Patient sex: M
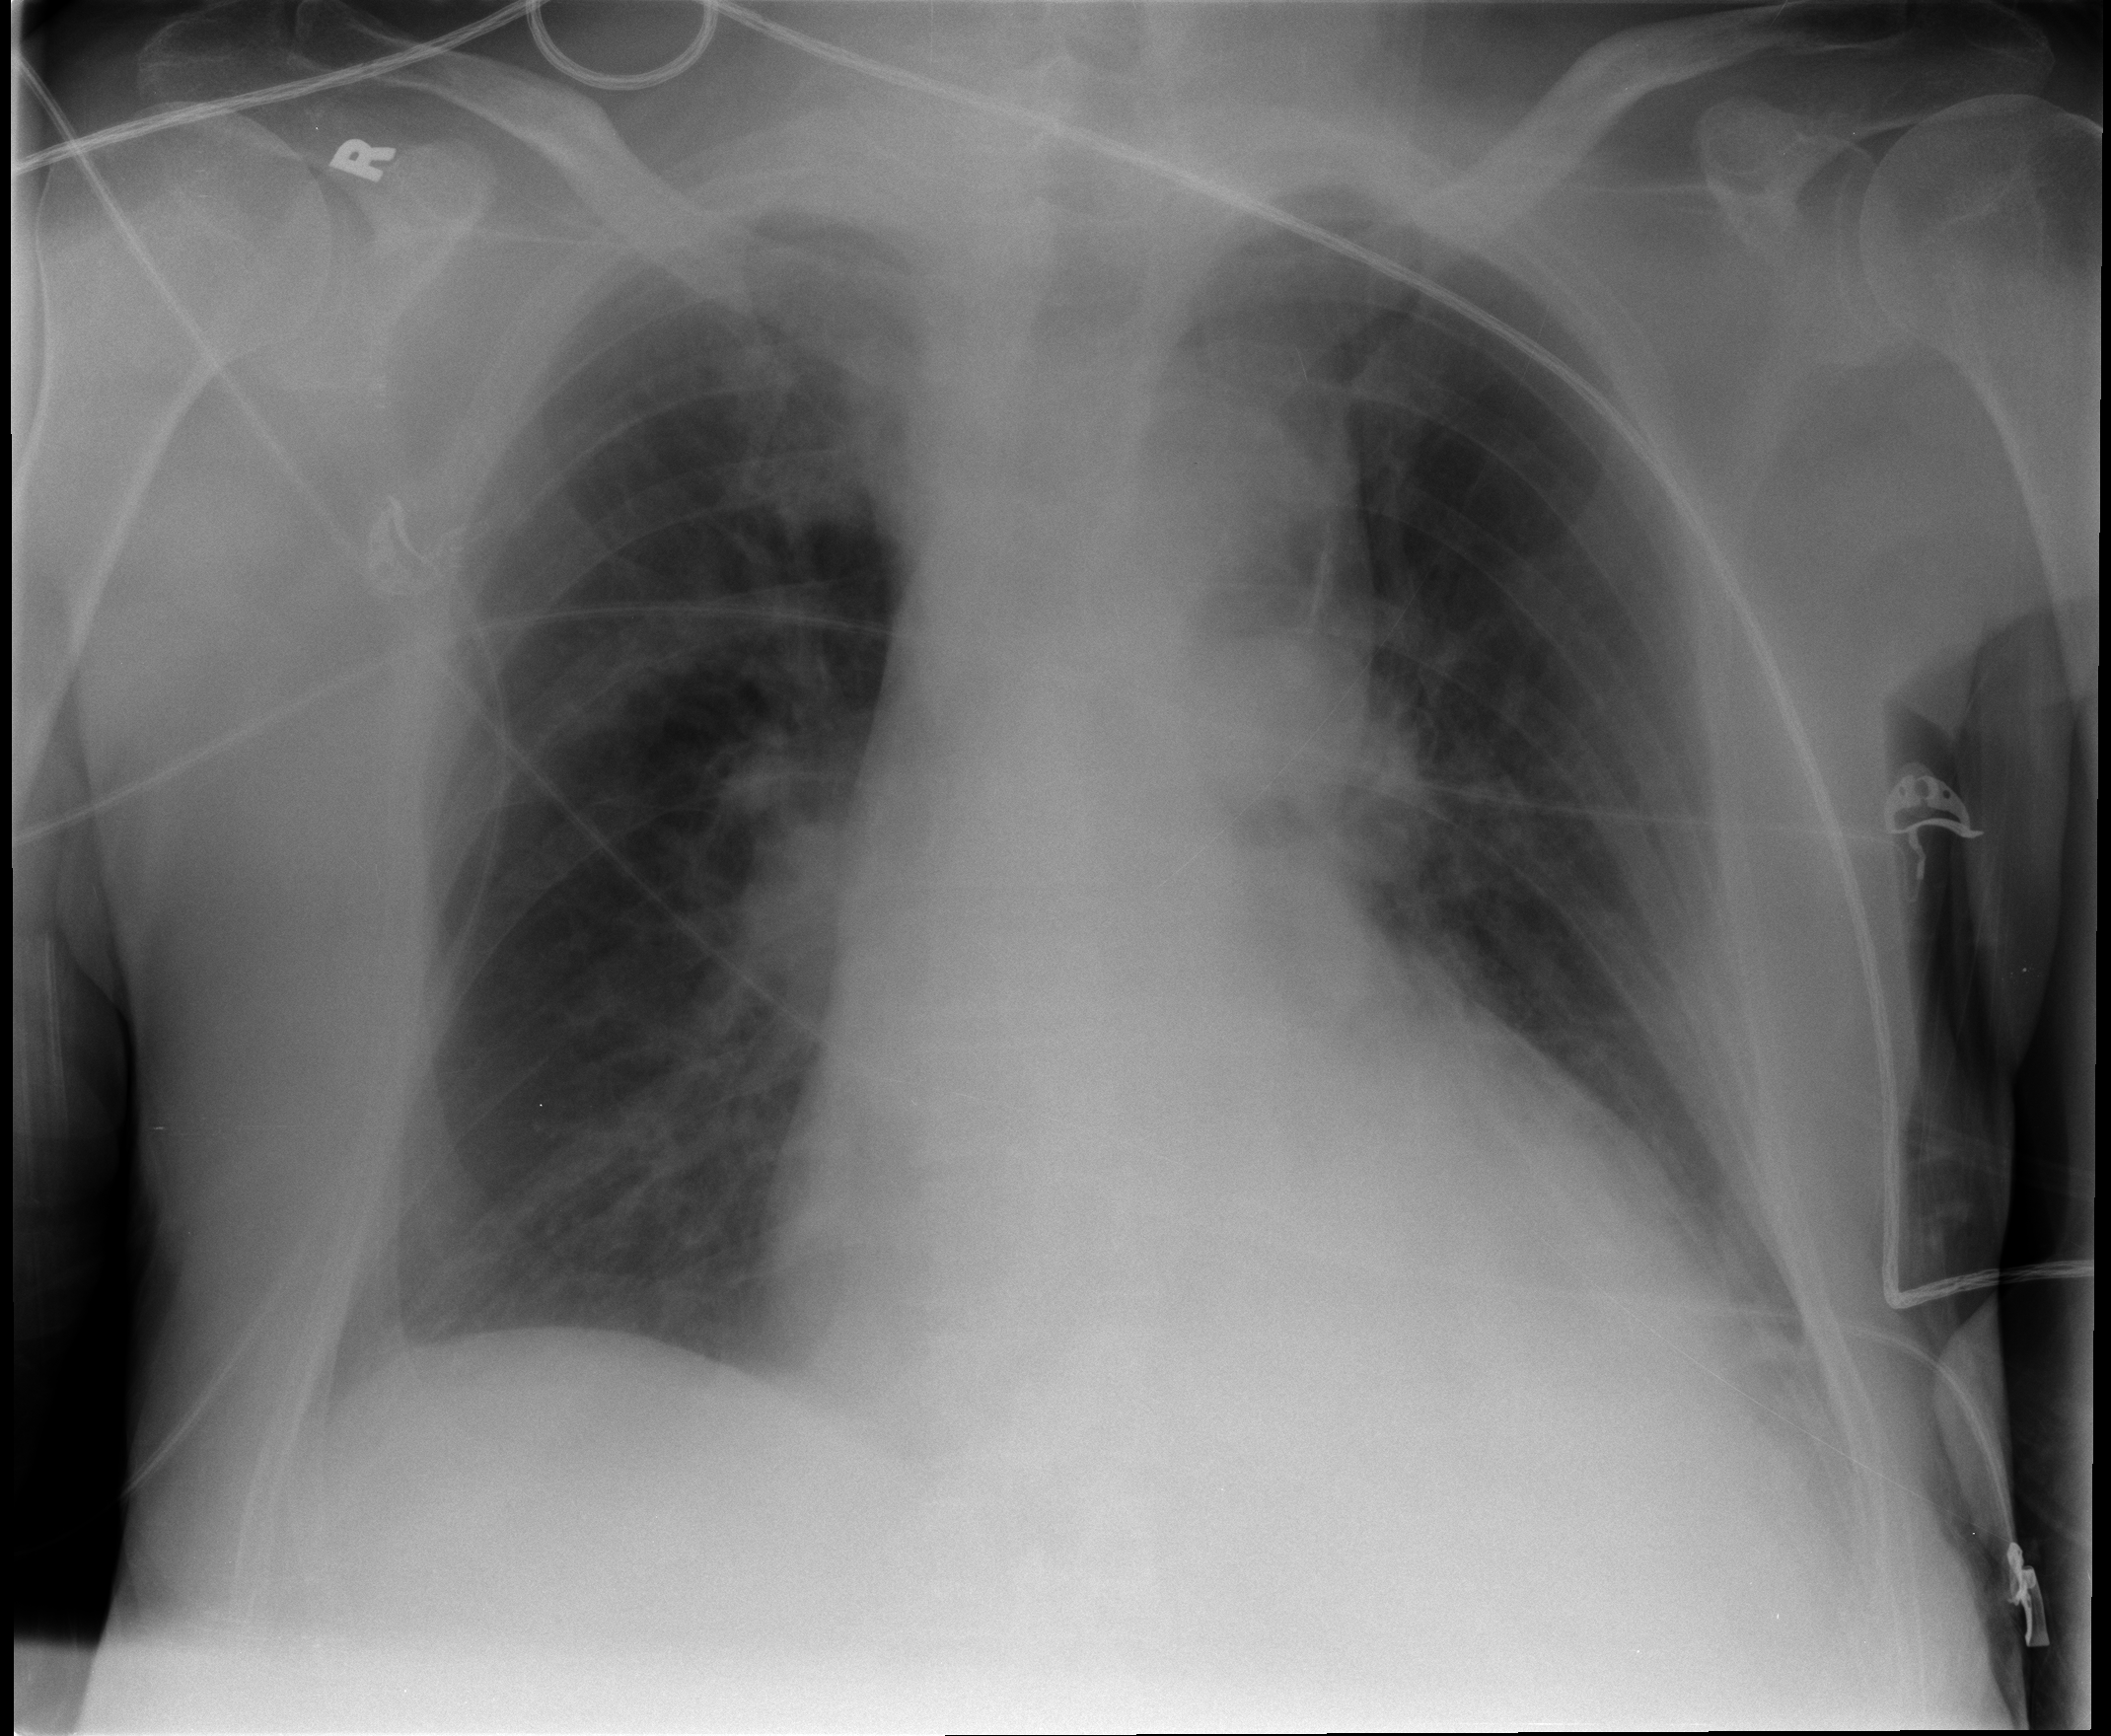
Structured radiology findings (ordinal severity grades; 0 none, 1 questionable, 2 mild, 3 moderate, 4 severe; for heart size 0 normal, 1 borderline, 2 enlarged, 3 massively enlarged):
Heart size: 2
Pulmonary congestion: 0
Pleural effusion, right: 0
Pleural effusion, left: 2
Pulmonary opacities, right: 0
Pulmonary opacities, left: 2
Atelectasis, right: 0
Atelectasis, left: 2